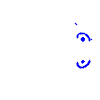
Particle: kaon